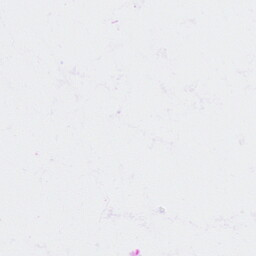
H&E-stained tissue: Cervix